Question: I have a page where necessary elements are repositioned over some extra html attributes.
For example:
'''
<div class="contentplate" relativePosition="top-left" relx="1" rely="3" relw="14" relh="8" relFontSize="80"></div>
'''
is repositioned by class 'contentplate'. It is positioned to a raster related on the actual windowsize. It's child elements are processed recursively to get the relative positioning also working inside this containers. All of this works as expected.
The trouble begins when using jQuery('parentcontainer').animate( {left:0},100 ) or something:
in some way repositioning the elements leads, jquery to animate only the parent element and not the childs.
the funny part is after te animation is done, the position of the childs is corrected somehow by jQuery but as told not animated.
All the elements are styled position:absolute, overflow:hidden
and no, the repsotion algorithm only runs if the window is resized, or after the page has been loaded once.
I have 3 Test for you if you are interested:
the site fully dynamically repositioning (animation is failing, except in firefox)
<URL>
a snapshot of a repositioned site without active repositioning (all browsers, all good)
<URL>
a fully dynamically repostioning site with a yellow grid you can see enabled
<URL>
a screenshot where you can see the dynamic page with grid enabled

thanks for your time
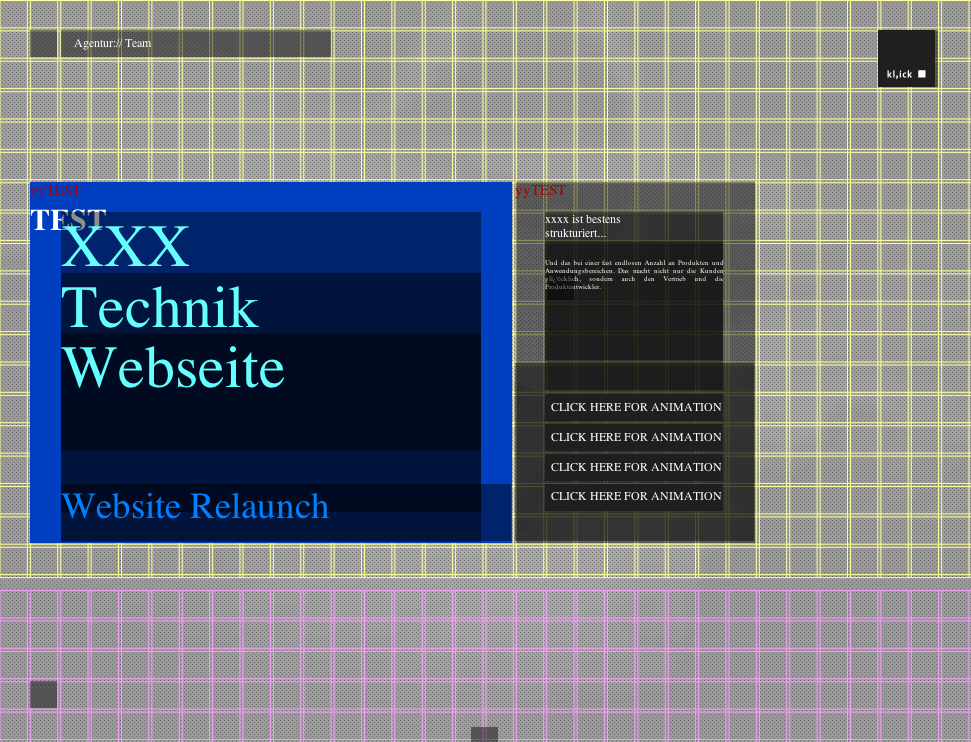
Answer: As it seems, it is a bug in the browser Engine correlated to usage of a canvas and CSS modifications of div's z-ordered above.
The canvas is there only for checking the grid features are correct e.g. debugging purposes.
I removed the canvas and everything is working now as expected.
There is something very wrong, can be shown here using the chrome developer tools:
The elements are detected in the correct position by the debugger, and mousepointer, but they are not displayed there. very odd this.

i don't want to digg deeper than this, but in my opinion the Firefox behaviour is correct and Chrome and Safari are doing something very wrong.
If i should post a issue report to chrome developers leave a comment and i will.